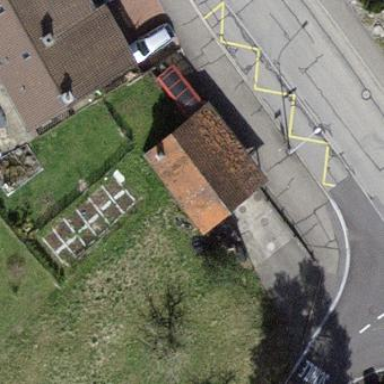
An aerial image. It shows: Hut.